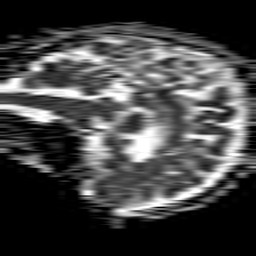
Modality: ADC
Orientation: sagittal
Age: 56
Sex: male
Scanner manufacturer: philips
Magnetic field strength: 1.5 T
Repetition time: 4.6 s
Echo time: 0.08517 s